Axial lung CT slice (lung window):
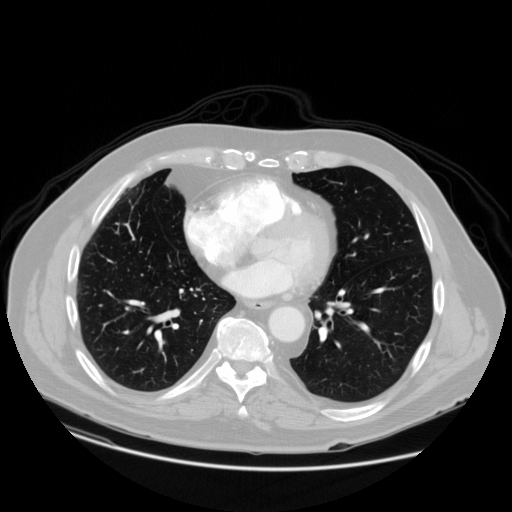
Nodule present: no